Question: Count the number of objects in the diagram.
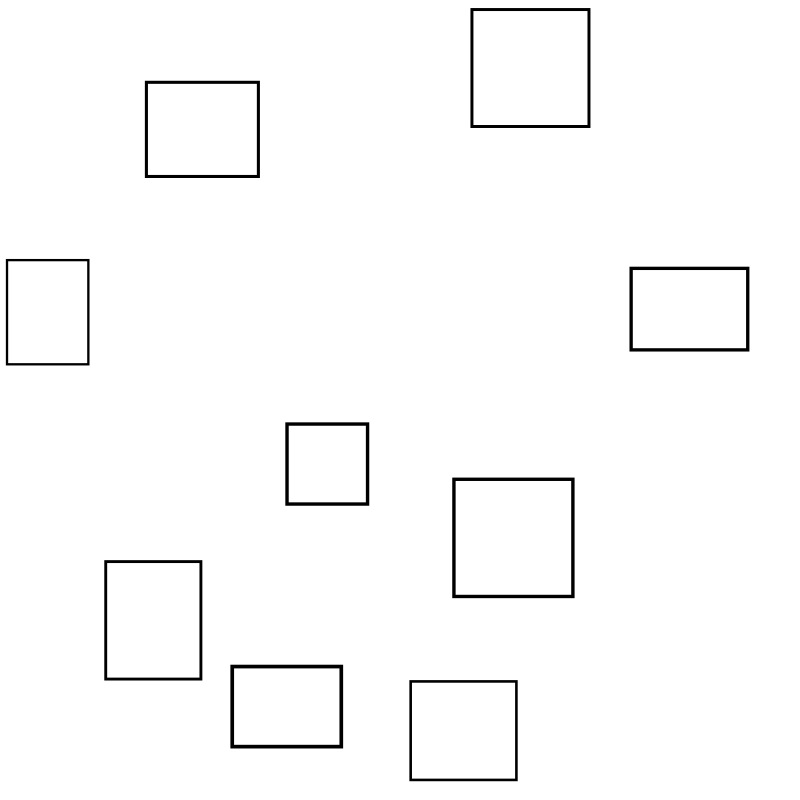
Answer: 9